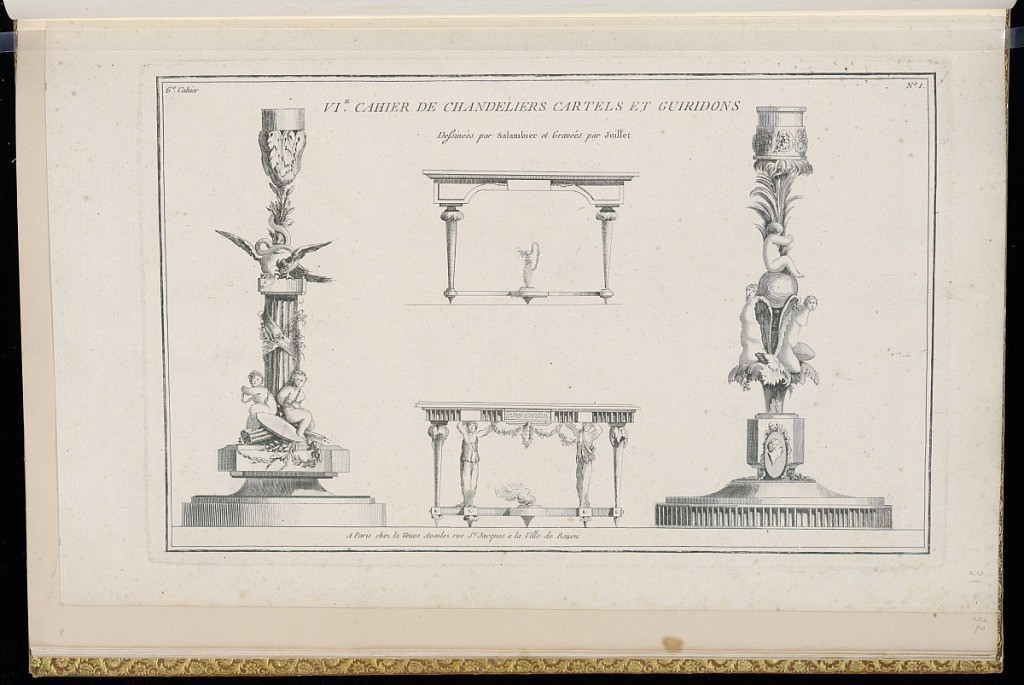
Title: Title Page and Designs for Candlesticks and Console Tables
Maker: Henri Sallembier, French, ca. 1753 - 1820
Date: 1777–78
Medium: Etching on paper
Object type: Print
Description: Title page and design for two candlesticks flanking two console tables featuring neoclassical motifs including putti, female figures, eagle, snake, caryatids, fluting, oval profile portrait, vase, incense burner, palm leaves, rosettes, fluted column, fluting, and scrolling leaves (rinceaux), scrolling foliate, and flowers. The plate is numbered.